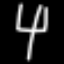
Label: fork